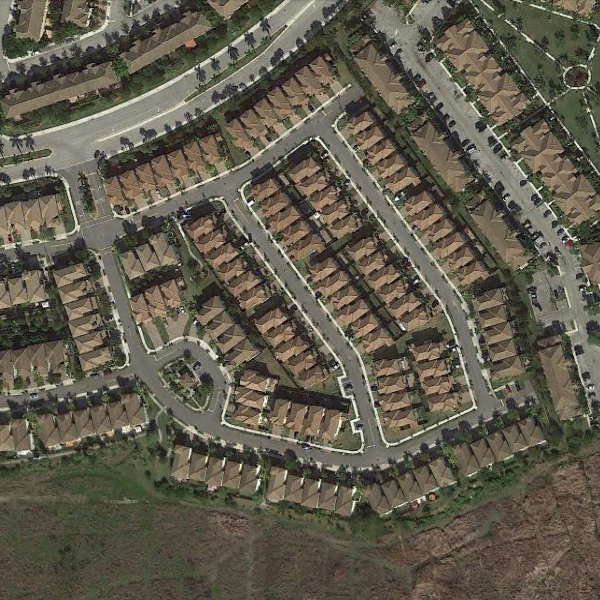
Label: DenseResidential